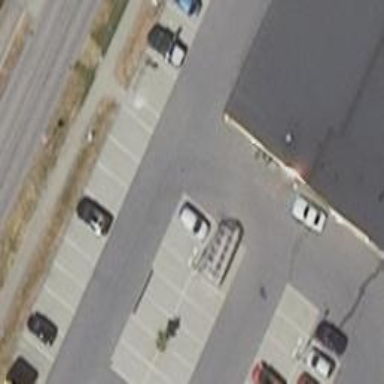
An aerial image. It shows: Parking aisle designated as service road.